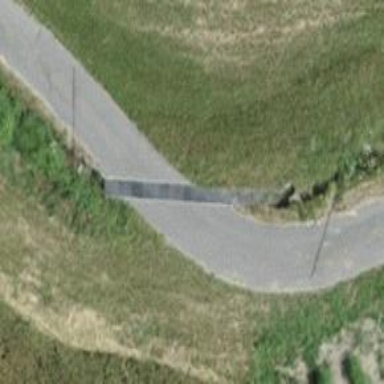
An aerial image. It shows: Culvert tunnel.